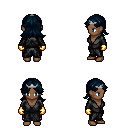
a pixel art fantasy rpg character, female body template, human, dark skin, gray robe, gold greaves, raven loose hair, silver tiara, gold gloves, four views (front, back, left, right), 2x2 character sprite sheet, small pixel art, hard edges, no anti-aliasing